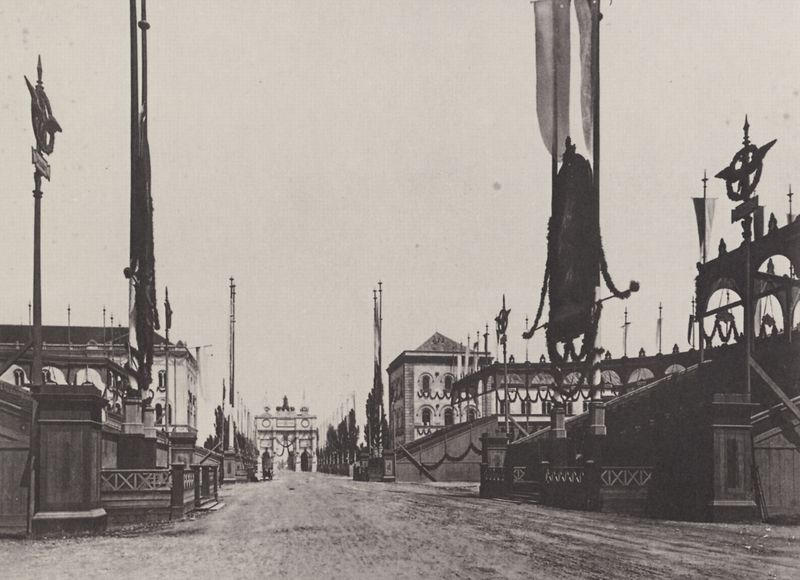
Titel: München, Ludwigstraße - Tribünen am Universitätsplatz für den "Siegeseinzug"
Künstler: Joseph Albert
Standort: München
Institution: Stadtarchiv
Schlagwörter: adler, himmel, schatten, weiß, wolken, sand, stadt, fenster, grau, licht, paris, schmuck, schwarz, strasse, zeichen, dach, gebäude, haus, weg, wolke, zaun, fest, stein, erde, häuser, brücke, brüstung, girlande, balkon, bogen, fahnen, fassaden, perspektive, tribüne, fahne, flagge, mast, leer, allee, tag, platz, masten, fahnenmast, dekoration, geländer, still, tor, foto, fotografie, photographie, berlin, kreuz, münchen, torbogen, balustrade, schwarzweiss, festlich, tribühne, girlanden, photo, wappen, stadttor, kreuze, umzug, flaggen, parade, siegel, tribünen, heroisch, einweihung, vorher, drittes reich, aufzug, festzug, zepter, siegestor, standarte, kaserne, triumphbogen, aufbau, fahnenstange, geschmückt, prachtstrasse, universität, standarten, uni, rennbahn, fahnenstangen, paradeplatz, nationalsozialismus, nazis, ludwigstraße, schmücken, oktoberfest, wiesn, leopoldstrasse, reichsadler, richtfest, representativ, tribühnen, feldzeichen, vor, ludwigsstrasse, fahnenmasten, bevor, festdekoration, liucht, münche, nach der parade, paradestrasse, römischer adler, staraße, vor der parade, entartete kunst